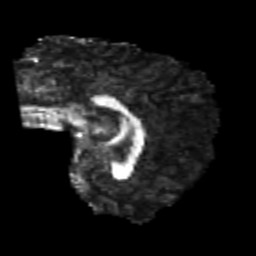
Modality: FA
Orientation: sagittal
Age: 22
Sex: male
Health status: healthy
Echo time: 0.074 s